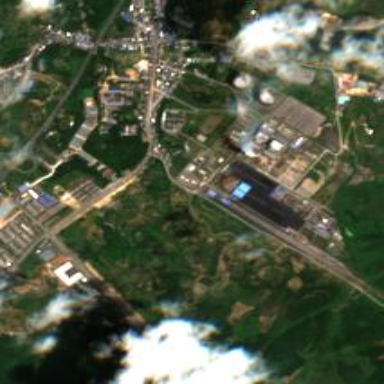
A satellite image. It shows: Industrial area with coal-powered plant.